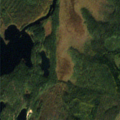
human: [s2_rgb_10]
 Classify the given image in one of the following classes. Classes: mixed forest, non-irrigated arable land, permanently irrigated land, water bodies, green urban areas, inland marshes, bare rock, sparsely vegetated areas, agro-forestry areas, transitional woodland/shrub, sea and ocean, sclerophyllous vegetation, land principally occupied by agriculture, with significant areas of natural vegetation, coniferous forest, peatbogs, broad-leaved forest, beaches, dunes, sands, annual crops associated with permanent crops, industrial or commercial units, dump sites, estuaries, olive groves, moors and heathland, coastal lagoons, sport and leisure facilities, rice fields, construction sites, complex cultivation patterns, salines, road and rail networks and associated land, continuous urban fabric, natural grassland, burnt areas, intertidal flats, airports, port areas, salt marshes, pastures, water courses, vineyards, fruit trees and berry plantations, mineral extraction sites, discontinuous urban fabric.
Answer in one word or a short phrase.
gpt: coniferous forest, transitional woodland/shrub, peatbogs, water bodies